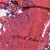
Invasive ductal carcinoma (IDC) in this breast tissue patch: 0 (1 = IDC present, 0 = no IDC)